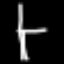
Label: chair